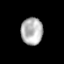
Tissue: prostate
Cell type: T cells
Senescence score: 0.3602
Nuclear area (px): 579
Mean DAPI intensity: 179.623